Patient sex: M
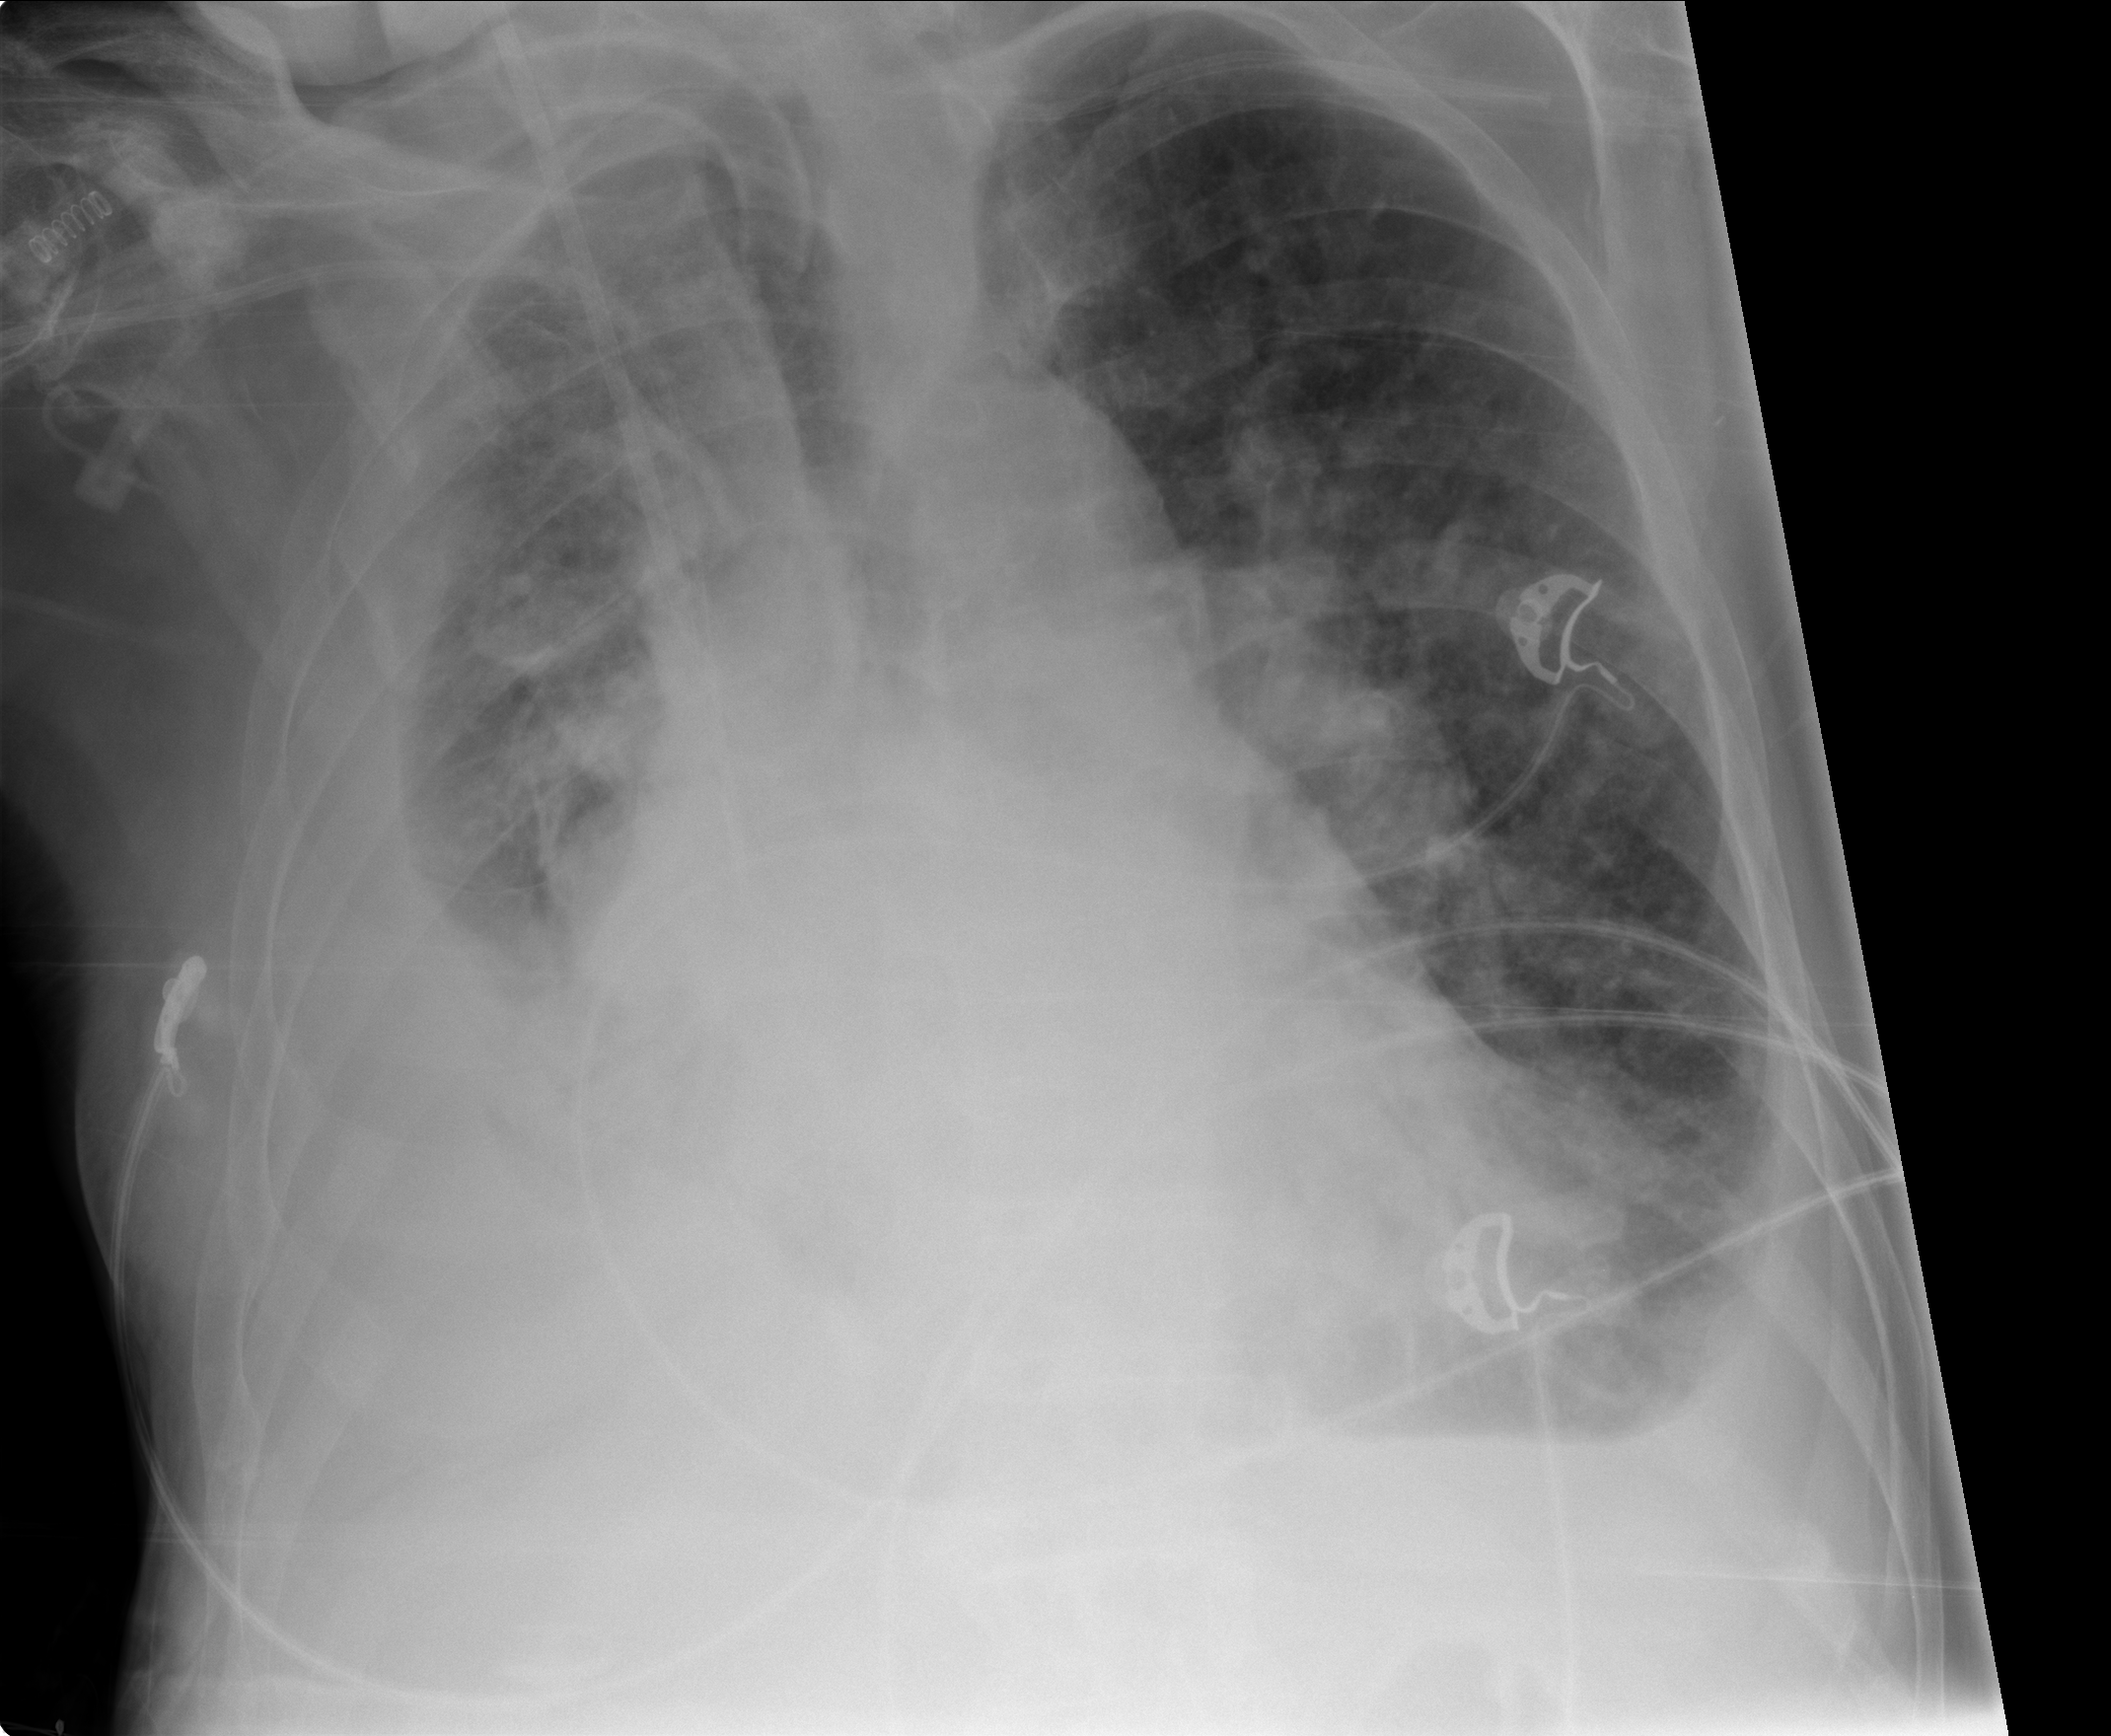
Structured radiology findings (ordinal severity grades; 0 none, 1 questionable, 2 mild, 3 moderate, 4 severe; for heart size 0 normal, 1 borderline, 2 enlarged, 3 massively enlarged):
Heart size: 2
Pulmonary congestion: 3
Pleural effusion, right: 3
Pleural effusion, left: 2
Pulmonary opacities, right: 3
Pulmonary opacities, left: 3
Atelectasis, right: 3
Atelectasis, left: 2